Движущийся равномерно и~прямолинейно корабль прошел точку $A$, находящуюся на~расстоянии $L=5~км$ от~пристани~$B$~(см. рисунок).
Опишите последовательность построений и найдите расстояние (в километрах), которое проходит катер за время $\tau$? Ветра и течения нет. на рисунке расстояние $AB$ разделено на 5 равных интервалов.
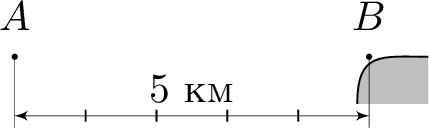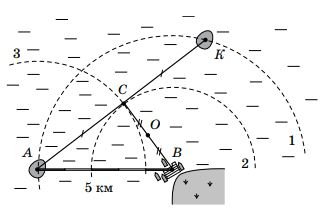
Решение: В~момент встречи катеров корабль вновь оказался на~расстоянии~$L$ от~пристани. Проведем окружность радиусом~$AB$ с~центром в~точке~$B$ (окружность~1). Через время~$2\tau$ корабль должен находиться где-то на~этой окружности. Учет соотношения скоростей корабля и~катеров дает, что расстояния, пройденные за~время~$\tau$ кораблем и~вместе двумя катерами, относятся как~4~к~3. Так как времена движения корабля до~начала движения катеров и~после равны, линия, вдоль которой двигались катера, является высотой в~равнобедренном треугольнике с~вершинами в~точках начального положения корабля~$A$, пристани~$B$ и~конечного положения корабля. Следовательно, треугольник с~вершинами в~точках начального положения корабля~$A$, пристани~$B$ и~в~месте отправления катера от~корабля~— прямоугольный. Применяя теорему Пифагора, получим, что катера до~встречи прошли расстояние~$3~км$, а~корабль за~это время~— $4~км$. Найдем место старта катера, отправившегося от~корабля, построив окружности радиусом~$3~км$ с~центром в~точке~$B$ (окружность~2) и~радиусом~$4~км$ с~центром в~точке~$A$ (окружность~3) до~их пересечения (точка~$C$) (см. рисунок ниже ).Продлив прямую~$AC$ до~пересечения с~окружностью~1, получим искомое положение корабля (точка~$K$) в~момент встречи катеров. Так как катера встретились на~середине отрезка~$CB$ (точка~$O$), то~каждый из~них прошел расстояние~$1,5~км$.
Ответ: $1,5~км$.
Темы:
T, Механика, Кинематика, Всероссийские, Построения, Графическое решение